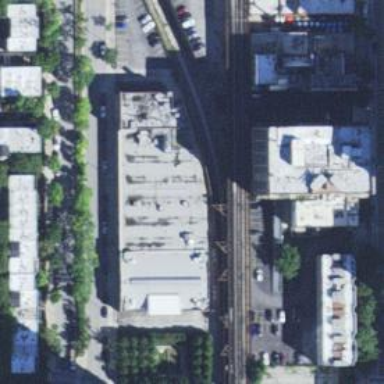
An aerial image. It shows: Bridge over siding.